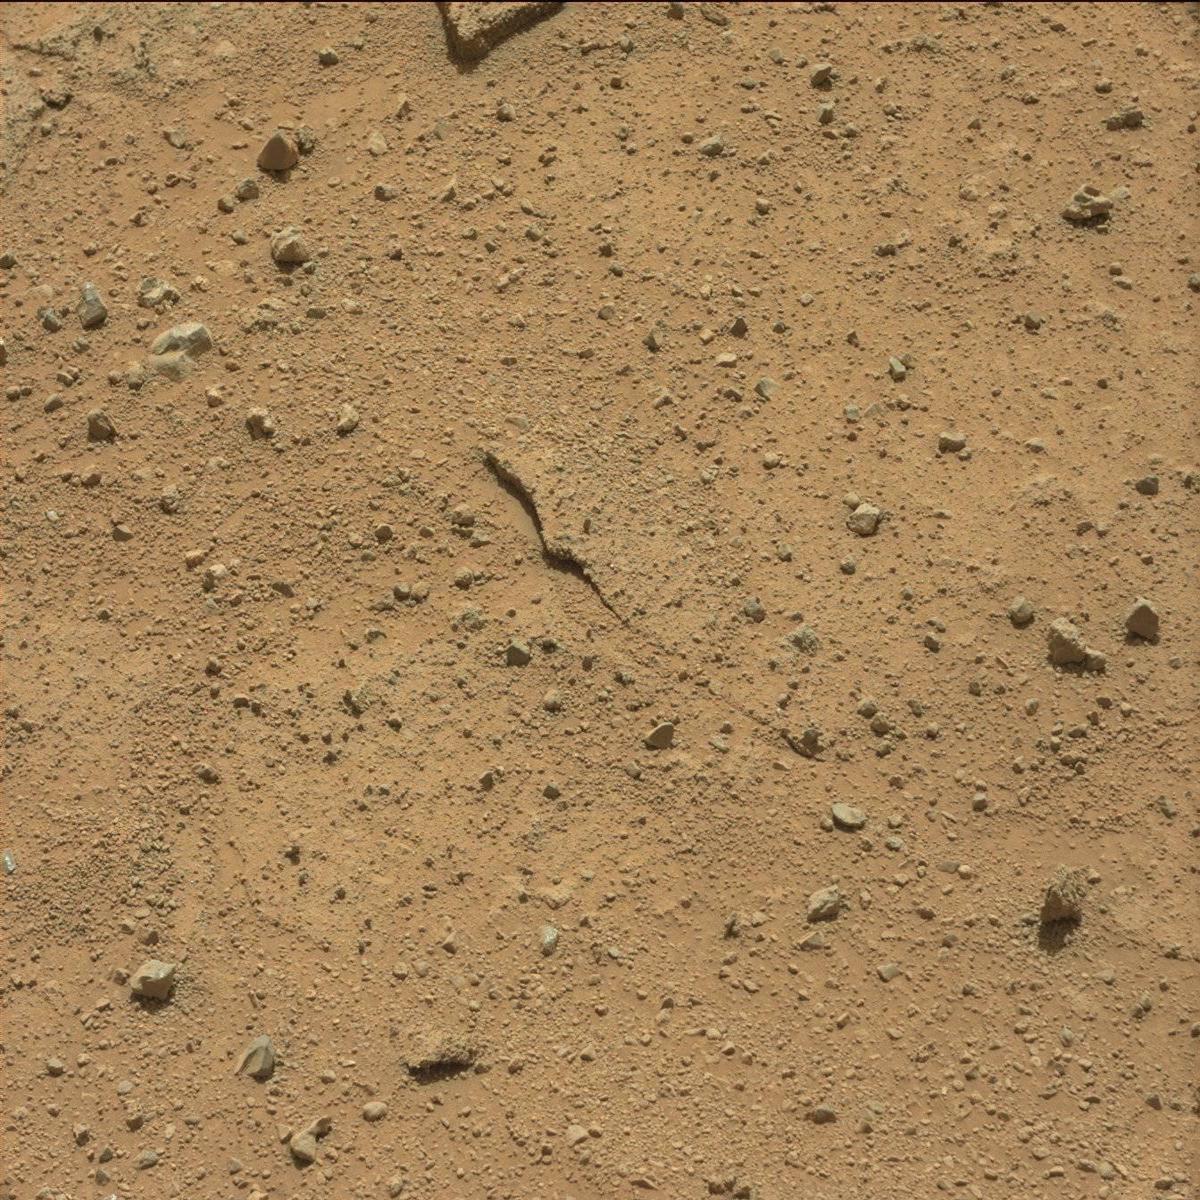
Terrain classes present: Bedrock, Rock, Sand / Soil